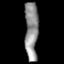
Tissue: prostate
Cell type: T cells
Senescence score: 0.8663
Nuclear area (px): 769
Mean DAPI intensity: 143.133